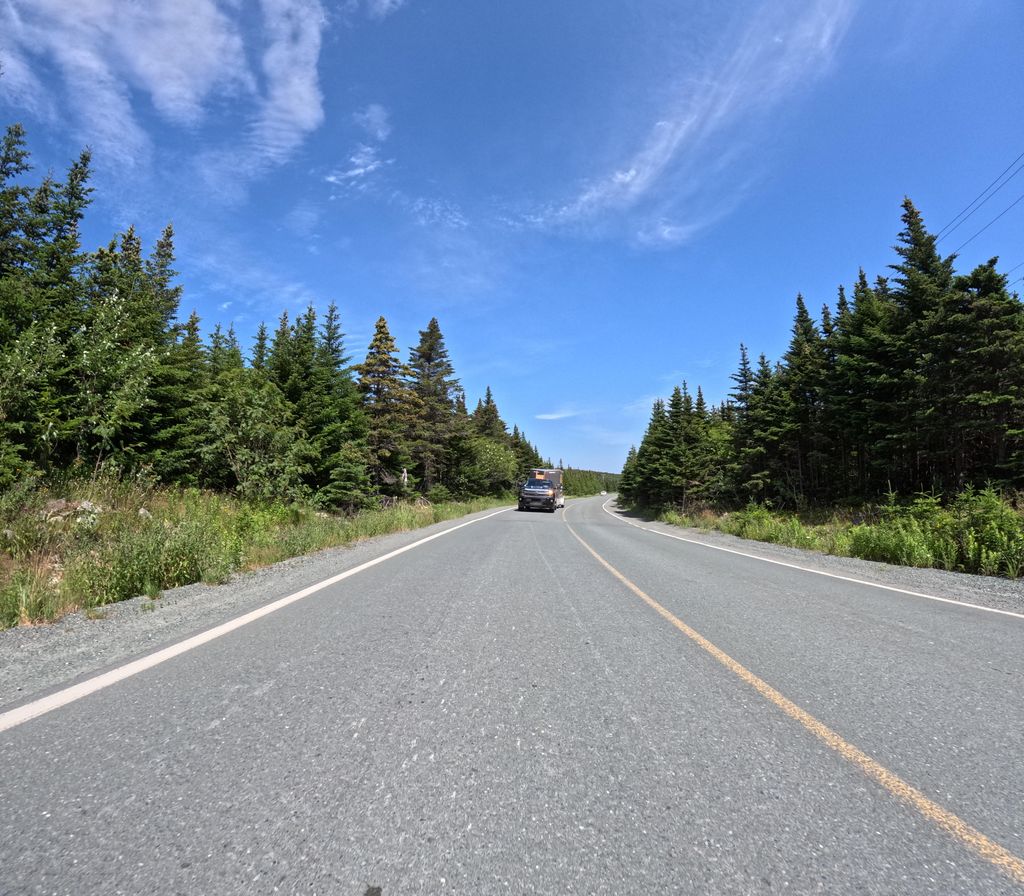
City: st_johns